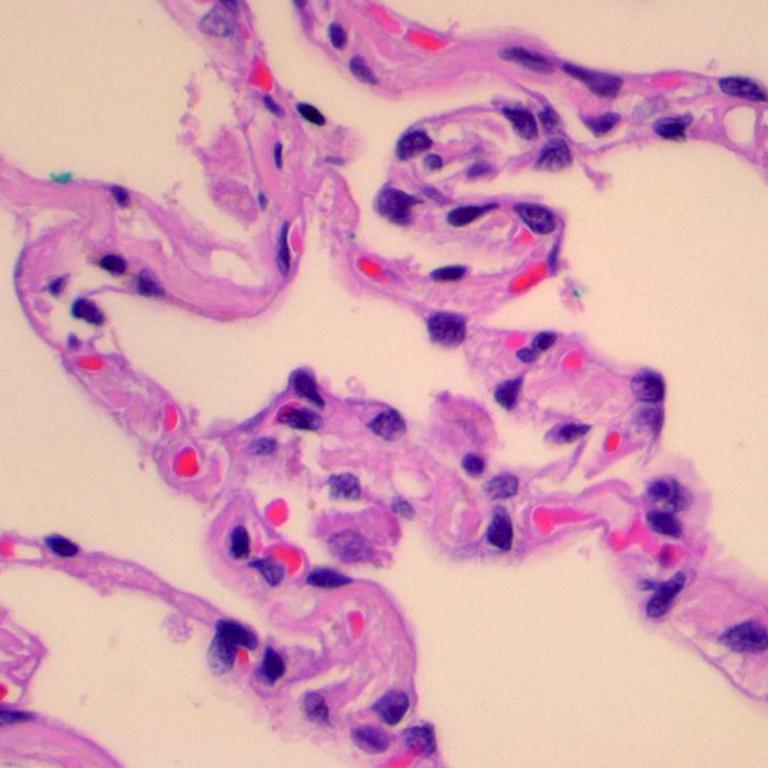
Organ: lung
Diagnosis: benign